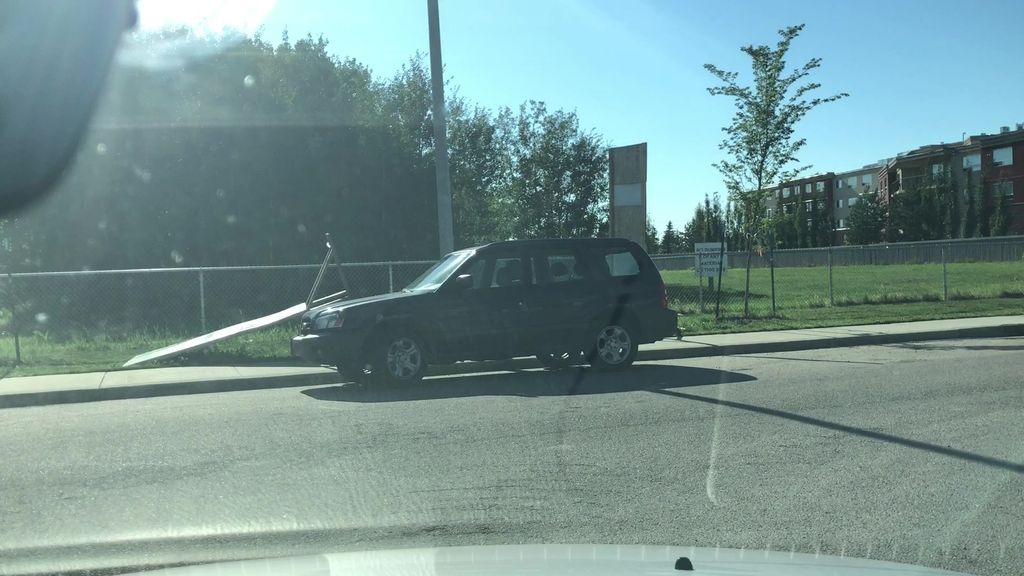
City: edmonton